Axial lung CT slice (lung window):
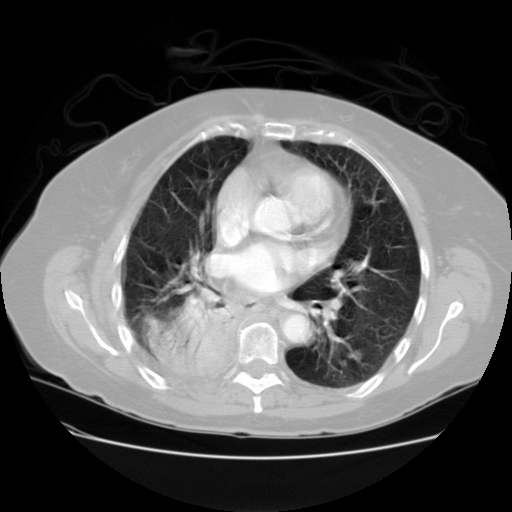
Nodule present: no